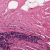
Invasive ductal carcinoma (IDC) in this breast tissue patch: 0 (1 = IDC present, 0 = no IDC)